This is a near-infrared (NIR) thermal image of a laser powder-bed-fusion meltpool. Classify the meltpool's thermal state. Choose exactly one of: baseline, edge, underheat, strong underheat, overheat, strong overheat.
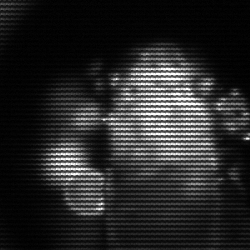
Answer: strong underheat